Question: I have a database in SQL Server 2008. I am unable to set for a column 'CartId' as shown in figure

I deleted the column and tried creating a new column and set 'isIdentity' property but it's not working, also I deleted the table and tried creating a new table (not using query) but not able to set 'isIdentity' property
How to fix this issue??
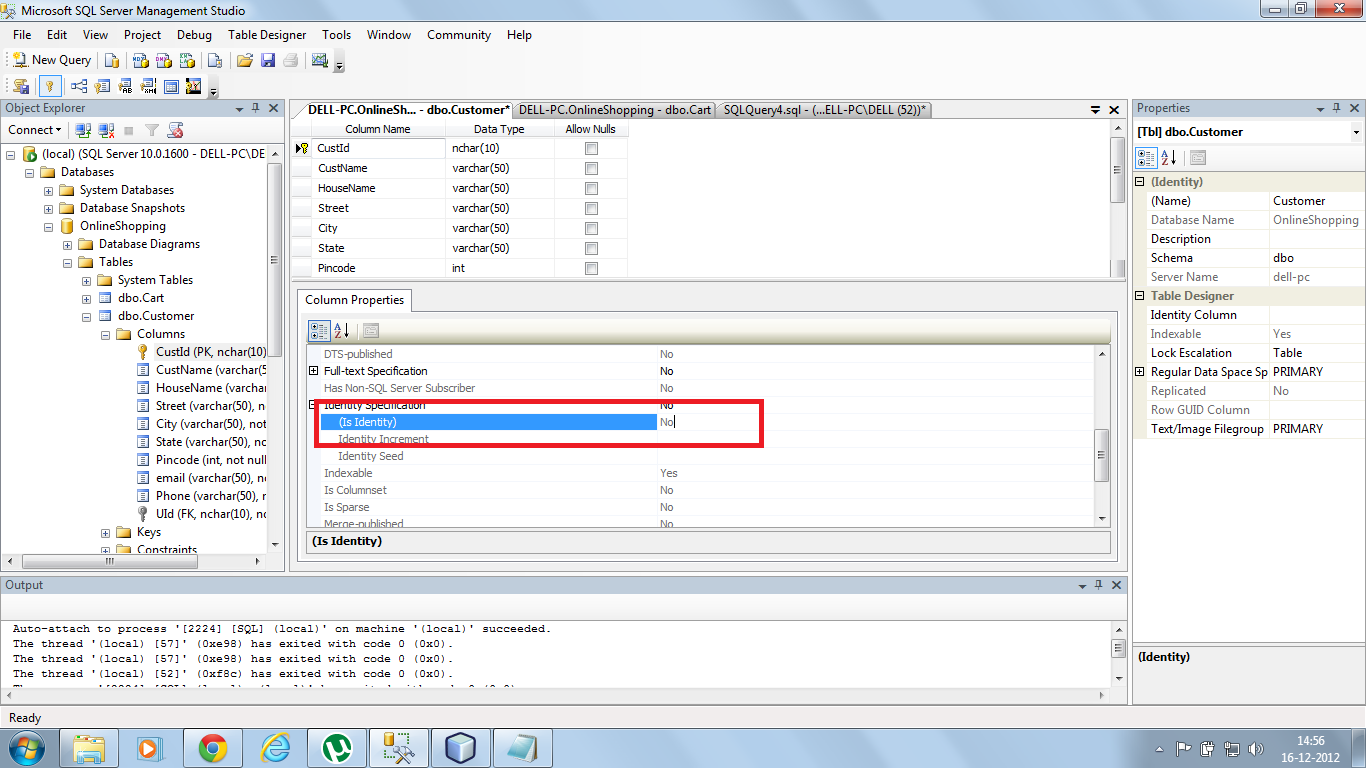
Answer: Data Type of column must be set to 'INTEGER' or other numeric type.